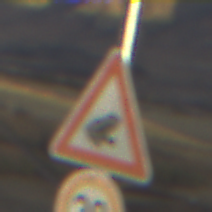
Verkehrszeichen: AmphibienwanderungLinks
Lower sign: Geschwindigkeit30
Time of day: SunriseSunset
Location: Outdoor (Nature)
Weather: PartlyCloudy
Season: NotSpecified
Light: Natural